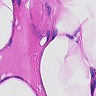
Metastatic tissue present: no